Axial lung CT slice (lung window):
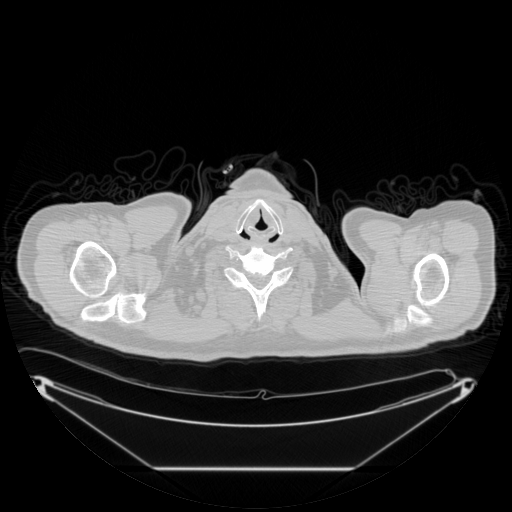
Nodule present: no